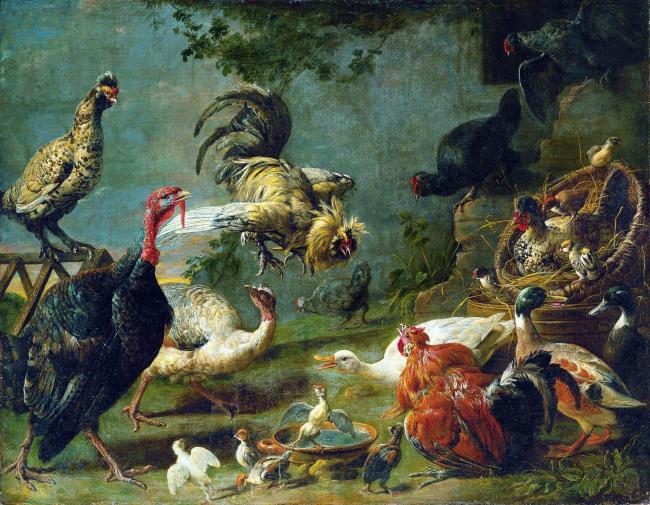
Title: Hoenderhof met kalkoenen, kippen, eenden en twee vechtende hanen
Artist: Adriaen van Utrecht
Earliest date: 1651
Latest date: 1651
Genre: painting
Keywords: bird piece, cockfight, yard, turkey, cock, chicken, duck, chick, bird's nest, basket, bowl